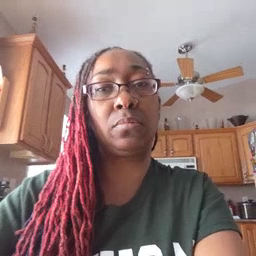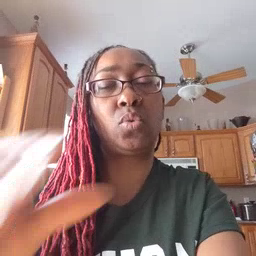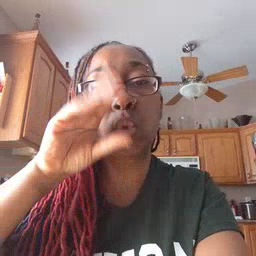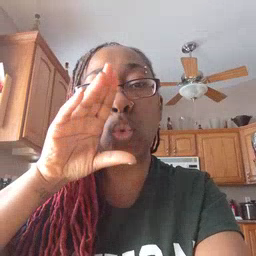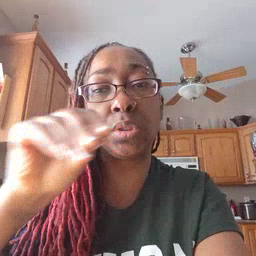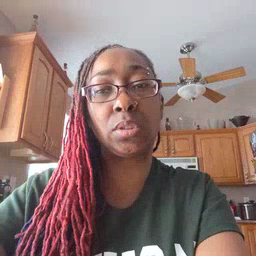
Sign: goose